Question: I am looking to create a mini-drawer menu like in google example:

I have tried to create a layout that always stays there on ParentLeft, and the menu to overflow it when it opens, but it does not look natural. Does anyone know how do I do it?
---
Update
I have tried another way. To listen to menu sliding, and to catch when it is closed enough, then I can set menu size, and keep icons visible, but text to be gone.
'''
@Override
public void onDrawerSlide(float v, int i) {
Log.d("onDrawerSlide", "v=" + v + " i=" + i);
if (i<previewsI && decreasingCount > 3) {
// check if menu is closed enough
if (i <100 && i > 50) {
// change menu size, and force menu to keep opened
mDrawer.setMenuSize(Utils.dpToPx(70, getApplicationContext()));
mDrawer.openMenu();
// TODO: hide menu items title, and let only icons to be visible
}
}
else if (i < previewsI)
// make sure the menu is closing
decreasingCount++;
previewsI = i;
}
'''
It works, but not as smooth as I wish. Now I'd have to mess with smoothly opening it again.
Anyway, I don't think this is an elegant solution. I am sure there must be a better one out there.
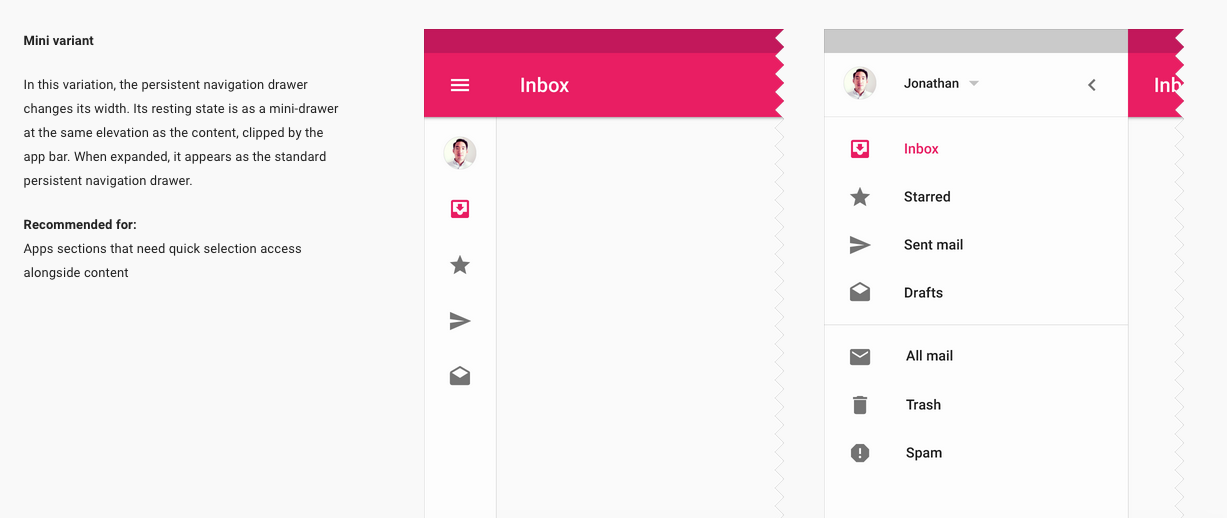
Answer: I know this is a very old question, and i'm not sure if you are willing to use a library. But the <URL> library would offer a implementation including the transformation to a normal drawer.
<URL>
As shown in the screenshot the also supports badges, and it also comes with an . Also with everything else.
The uses the <URL> of the library also shows how to implement this with the
Here's the code which creates the shown sample (You can also find it over at the <URL>:
'''
DrawerBuilder builder = new DrawerBuilder()
.withActivity(this)
.withToolbar(toolbar)
.withInnerShadow(true)
.addDrawerItems(
//.. add some items ..
) // add the items we want to use with our Drawer
.withOnDrawerItemClickListener(new Drawer.OnDrawerItemClickListener() {
@Override
public boolean onItemClick(View view, int position, IDrawerItem drawerItem) {
//some actions inside the listener
return miniResult.onItemClick(drawerItem);
}
})
.withSavedInstance(savedInstanceState);
// build the main drawer
result = builder.buildView();
// build the miniDrawer
miniResult = new MiniDrawer().withDrawer(result).withInnerShadow(true).withAccountHeader(headerResult);
//define the width of the normal drawer, and the minidrawer
int first = (int) UIUtils.convertDpToPixel(300, this);
int second = (int) UIUtils.convertDpToPixel(72, this);
//create the Crossfader used to hook the MiniDrawer and the normal drawer together. This also handles the crossfade effect.
crossFader = new Crossfader()
.withContent(findViewById(R.id.crossfade_content))
.withFirst(result.getSlider(), first)
.withSecond(miniResult.build(this), second)
.withSavedInstance(savedInstanceState)
.build();
// inform the MiniDrawer about the crossfader.
miniResult.withCrossFader(new CrossfadeWrapper(crossFader));
'''